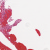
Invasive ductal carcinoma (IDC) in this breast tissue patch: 0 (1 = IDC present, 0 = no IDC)